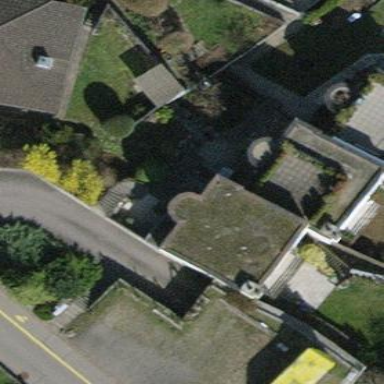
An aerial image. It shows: Terrace building.